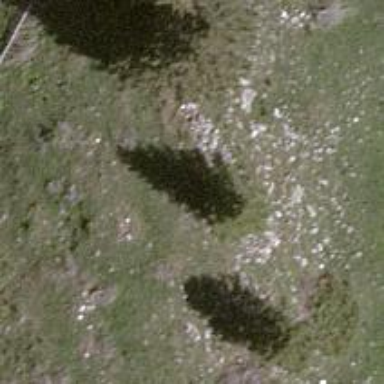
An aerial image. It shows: Single tag "natural: tree."